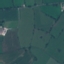
Land use / land cover: Pasture